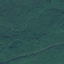
Land use / land cover: Forest